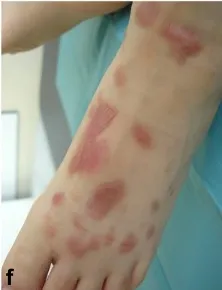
Re-examination 11 months after disease onset showed complete clinical remission of disease with re-epithelialization of affected areas (d-f).
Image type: medical_photograph (skin_photograph)